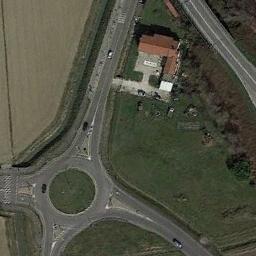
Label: roundabout